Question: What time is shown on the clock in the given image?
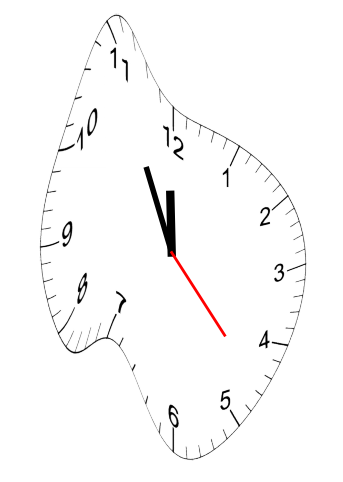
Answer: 11:55:23